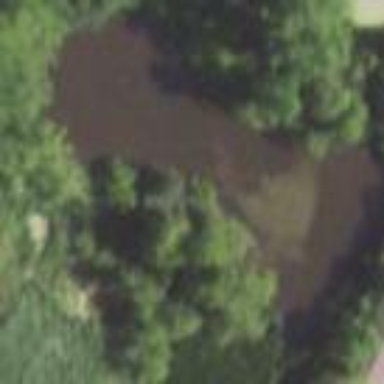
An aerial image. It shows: Pond with natural water.